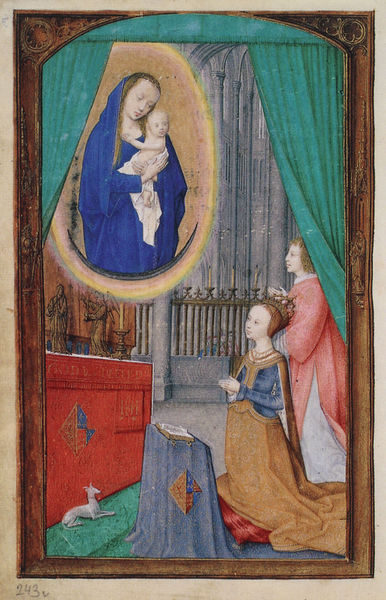
Titel: Stundenbuch von James IV von Schottland
Standort: Herkunftsort: Gent (EU - B); Herkunftsort: Brügge (EU - B)
Institution: Wien, Österreichische Nationalbibliothek
Schlagwörter: blau, gemälde, mann, grün, frau, säulen, hund, rot, bibel, vorhang, kirche, gewand, kind, paar, krone, oval, kerze, kerzen, geländer, mary, buch, religion, knien, beten, gebet, altar, wappen, skulpturen, christus, jesus, knieend, mittelalter, kapelle, erscheinung, königin, anbeten, heilig, maria, madonna, anbetung, betend, ziege, gebetbuch, andachtsbild, mandorla, giotto, t, s, b, m, d, h, f, q, gebetbucg, betende dame, betender herr, betendes paar, marz